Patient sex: M
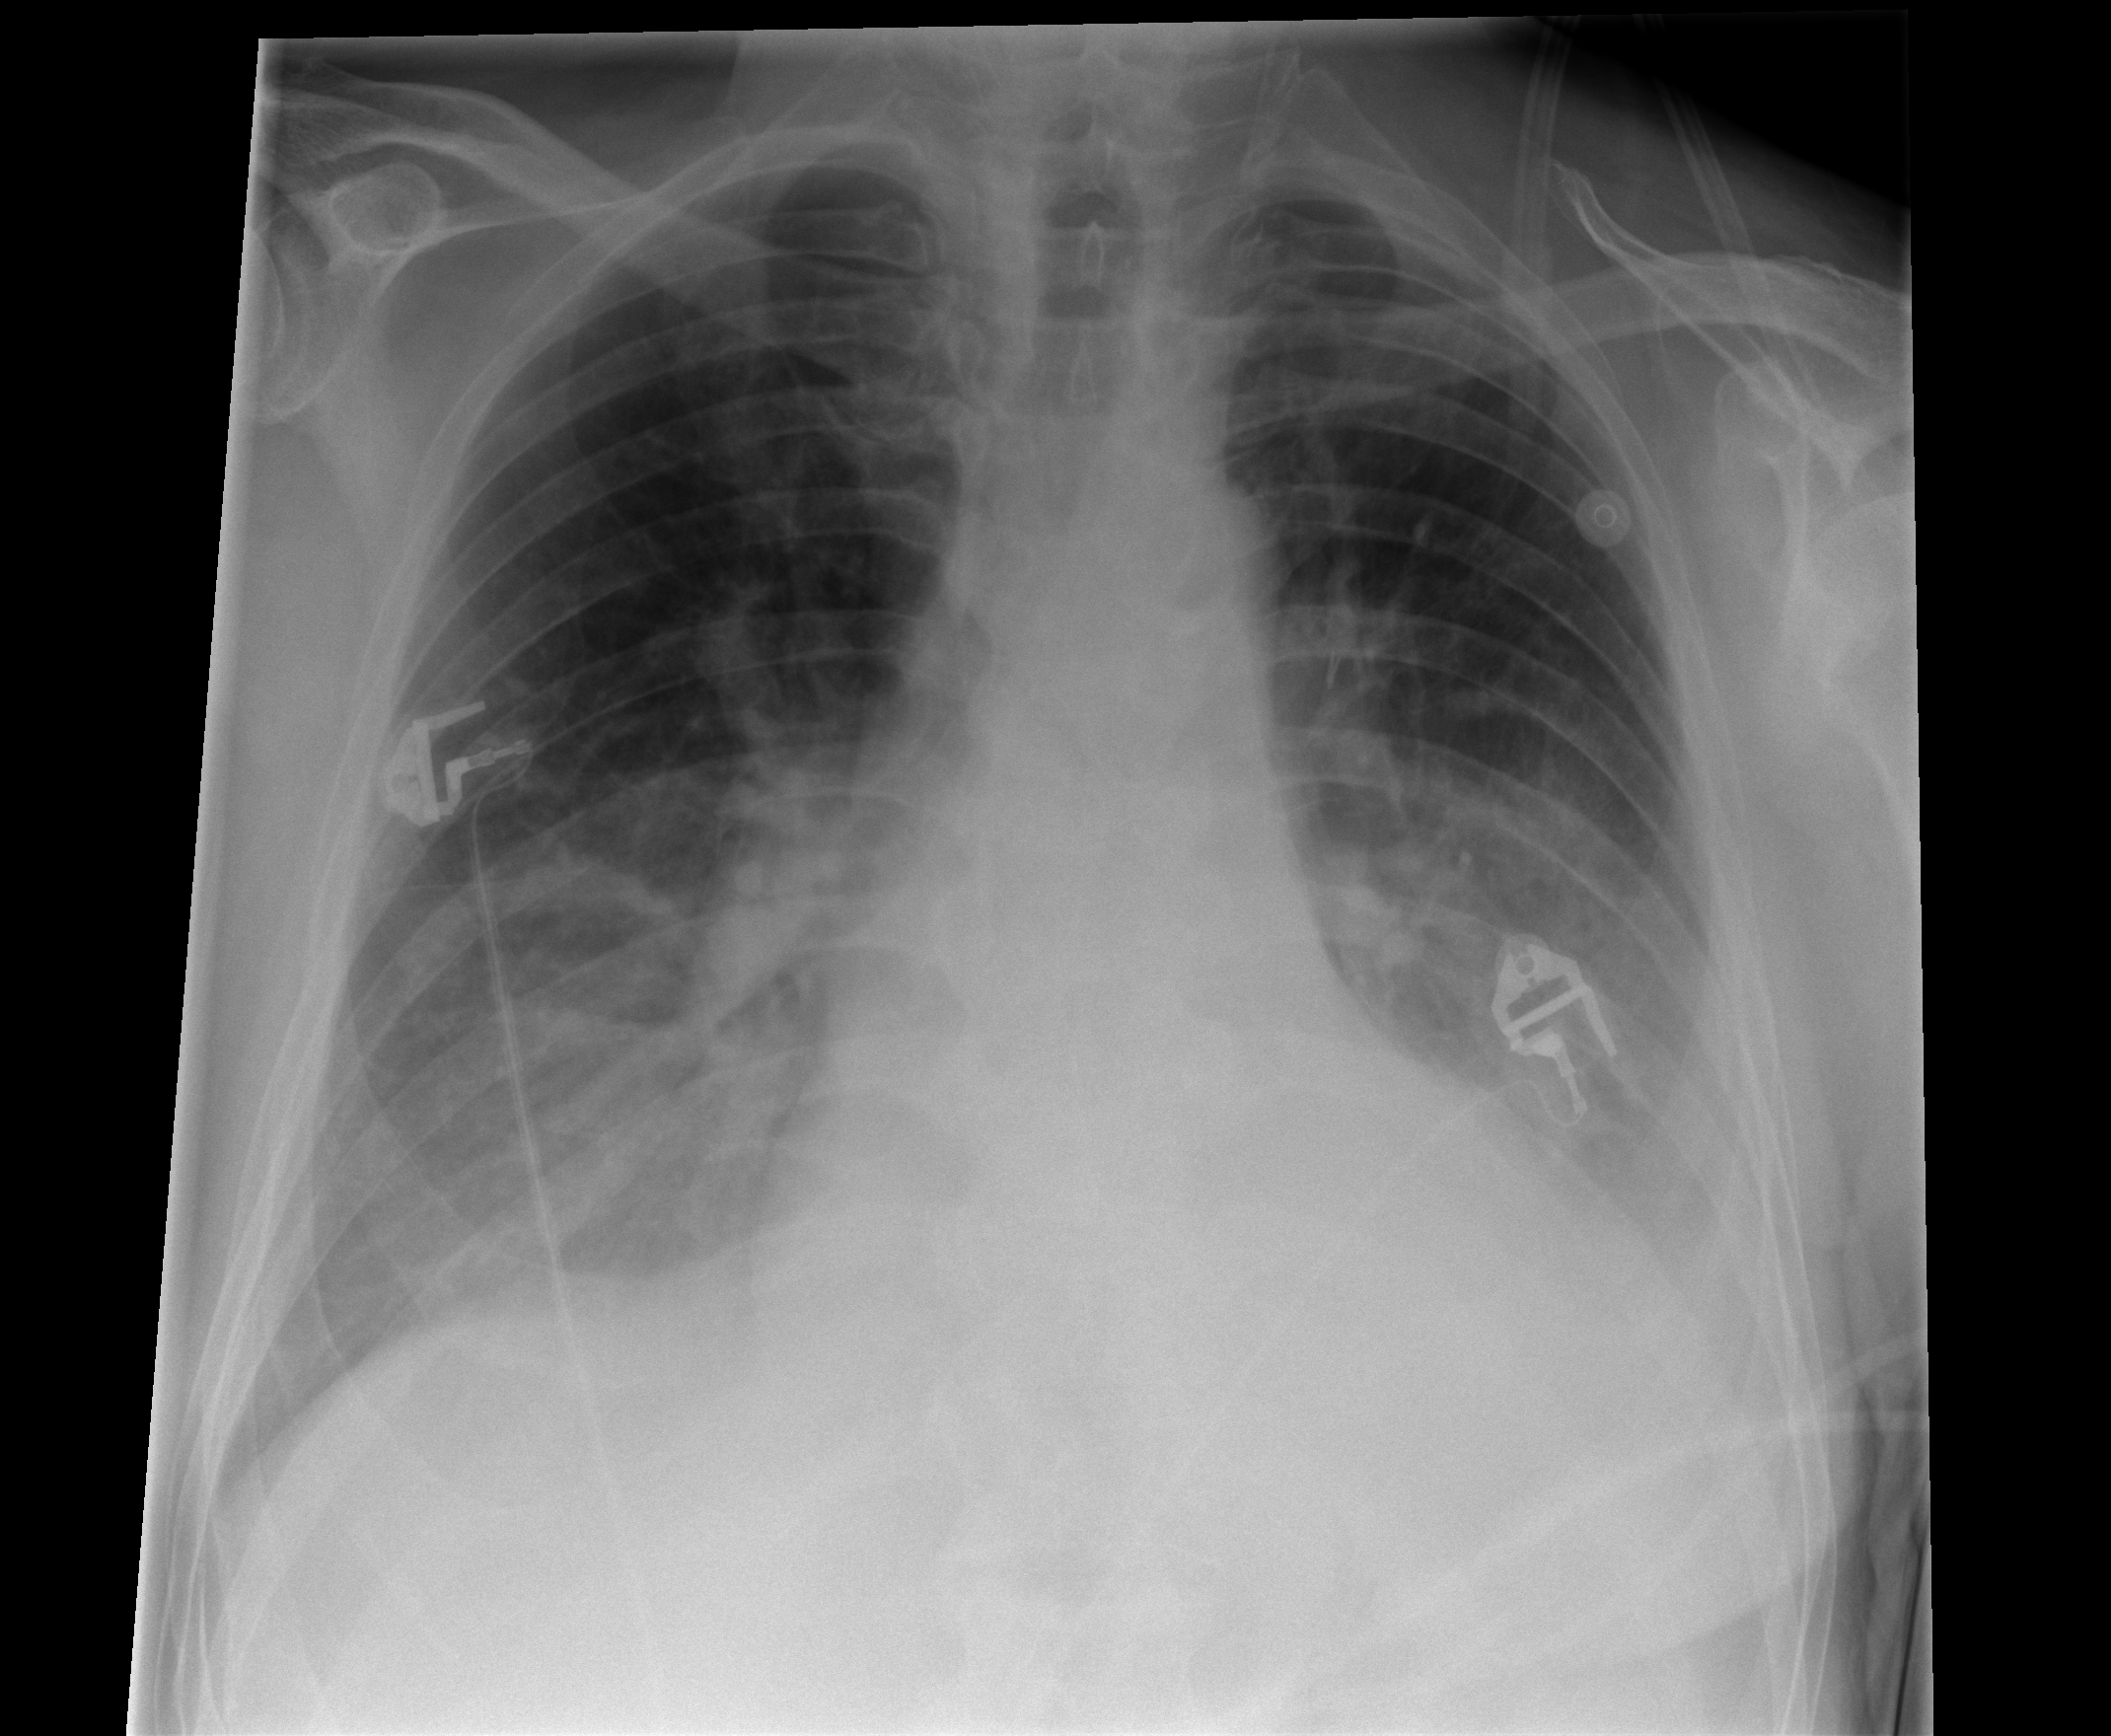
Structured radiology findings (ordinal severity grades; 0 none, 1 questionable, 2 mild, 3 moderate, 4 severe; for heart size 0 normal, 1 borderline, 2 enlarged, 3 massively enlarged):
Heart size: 2
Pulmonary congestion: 1
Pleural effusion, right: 2
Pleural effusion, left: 2
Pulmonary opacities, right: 1
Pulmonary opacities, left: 1
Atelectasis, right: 2
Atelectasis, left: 2